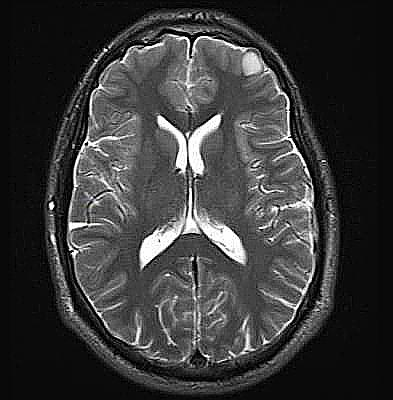
Label: notumor